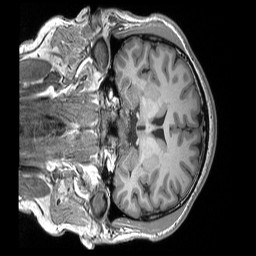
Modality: T1w
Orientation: coronal
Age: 22
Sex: male
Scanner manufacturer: siemens
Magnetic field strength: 3 T
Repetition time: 2.53 s
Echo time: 0.00298 s